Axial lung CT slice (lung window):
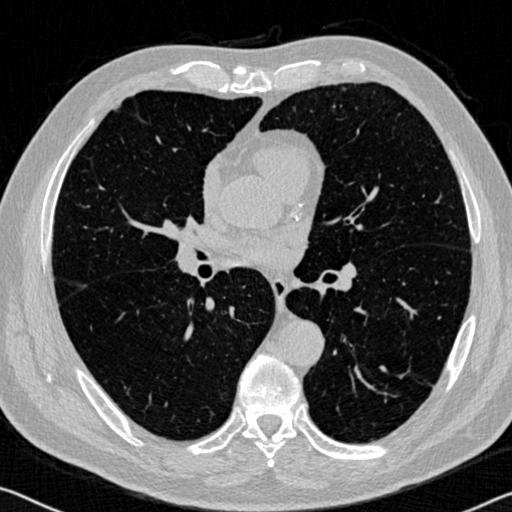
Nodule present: no